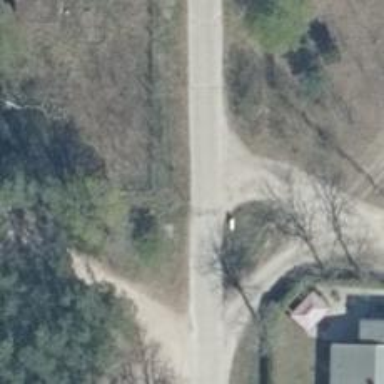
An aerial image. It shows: Residential road with concrete surface.